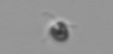
Label: Pyramimonas